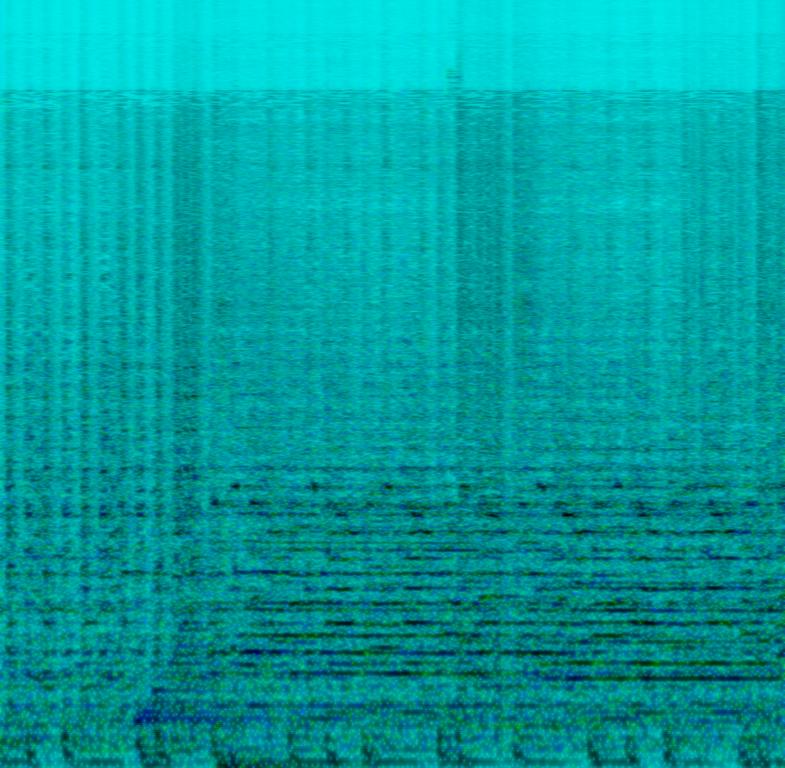
The music features an orchestra playing a fast tempo piece. Since the song is purely instrumental there is no voice singing. The trombones and the trumpets stand out the most. The music is epic and can work pretty well for a movie, especially a chasing scene.